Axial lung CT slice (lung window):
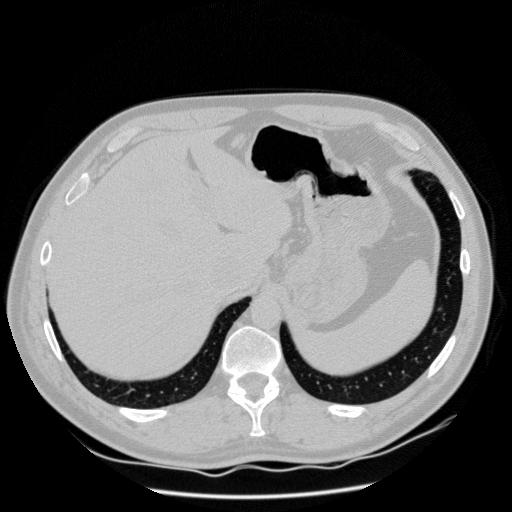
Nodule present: no